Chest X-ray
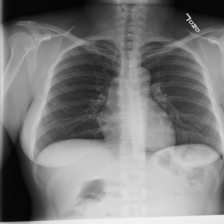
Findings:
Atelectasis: negative
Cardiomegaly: negative
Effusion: negative
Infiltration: positive
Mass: negative
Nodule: positive
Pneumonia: negative
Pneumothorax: negative
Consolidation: negative
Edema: negative
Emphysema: negative
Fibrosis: negative
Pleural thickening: negative
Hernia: negative